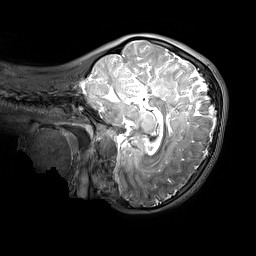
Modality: T2w
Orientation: sagittal
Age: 10
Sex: female
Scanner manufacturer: siemens
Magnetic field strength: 3 T
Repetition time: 3.2 s
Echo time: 0.408 s